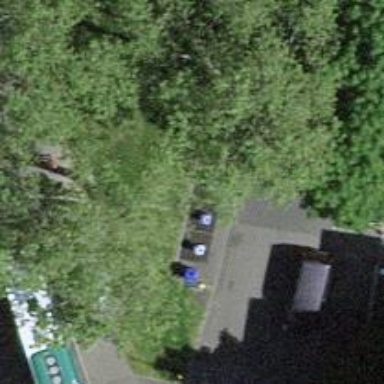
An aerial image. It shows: Recycling container at amenity designated for recycling.